Interaction volume radius: 5 \u00c5
Interaction volume height: 10 \u00c5
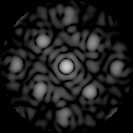
Disorder parameter: 0.2702